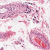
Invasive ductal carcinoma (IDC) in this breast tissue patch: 0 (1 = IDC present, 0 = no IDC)